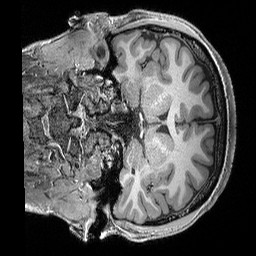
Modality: T1w
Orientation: coronal
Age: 21
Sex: male
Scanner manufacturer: siemens
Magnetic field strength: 3 T
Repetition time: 2.3 s
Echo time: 0.00298 s